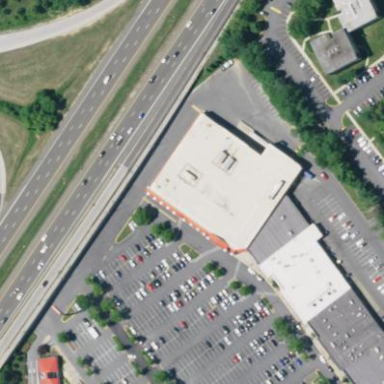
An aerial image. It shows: Retail building housing supermarket.